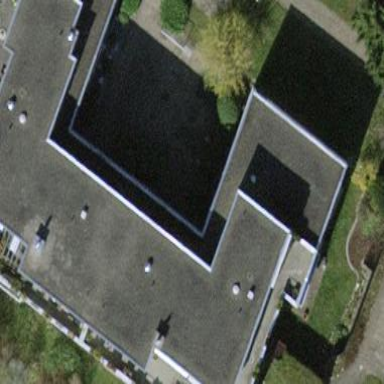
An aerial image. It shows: Flat-roofed building.